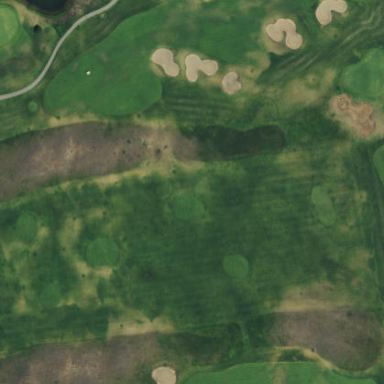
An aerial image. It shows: Driving range for golf practice.